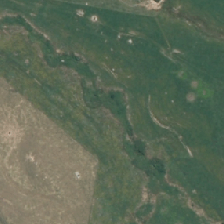
Land cover: low_producing_grassland